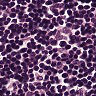
Metastatic tissue present: no